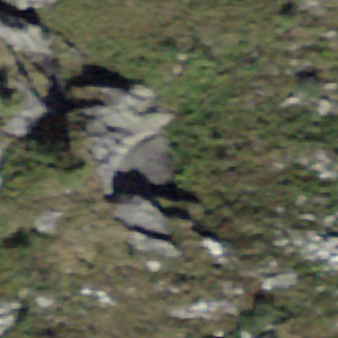
Label: bouldering_area